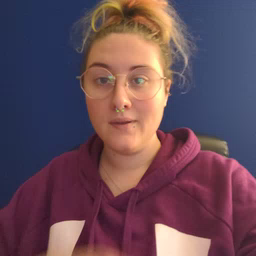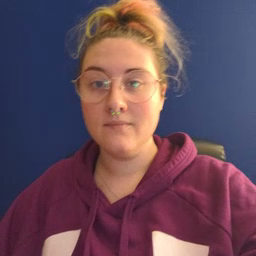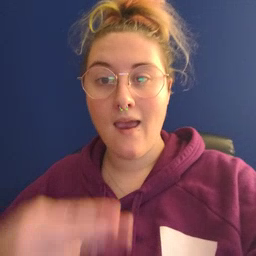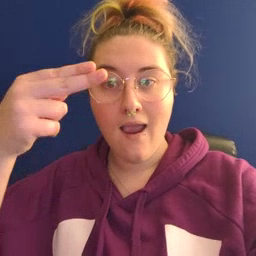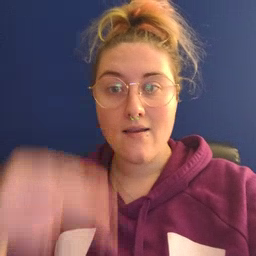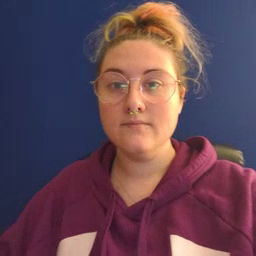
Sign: high